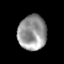
Tissue: lung
Cell type: T cells
Senescence score: 0.2152
Nuclear area (px): 977
Mean DAPI intensity: 148.998